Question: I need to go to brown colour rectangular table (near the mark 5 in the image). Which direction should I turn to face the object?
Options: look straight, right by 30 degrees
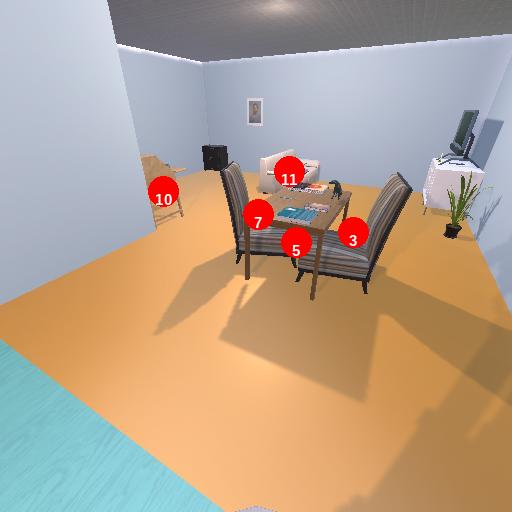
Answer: look straight